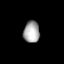
Tissue: lung
Cell type: Endothelial cells
Senescence score: 0.5726
Nuclear area (px): 336
Mean DAPI intensity: 168.518